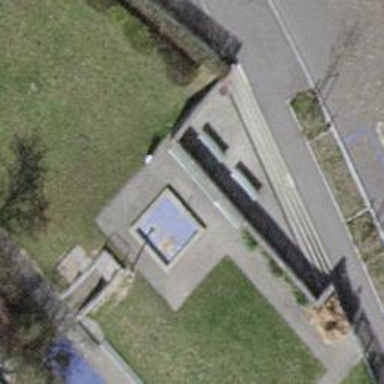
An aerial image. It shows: Bench.